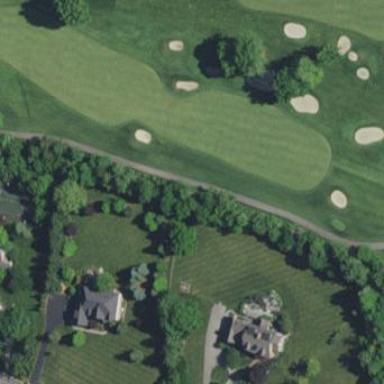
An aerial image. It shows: Rough area on grassy golf course.